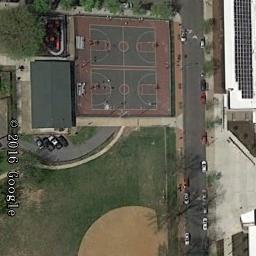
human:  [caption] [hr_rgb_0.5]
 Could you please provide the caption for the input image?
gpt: Two basketball courts next to a baseball diamond and a building beside .

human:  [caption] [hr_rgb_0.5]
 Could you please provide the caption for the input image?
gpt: There are two basketball courts on the playground next to the parking lot .

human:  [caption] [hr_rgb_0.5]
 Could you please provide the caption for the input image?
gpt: There are two basketball courts in the middle of grass next to a road .

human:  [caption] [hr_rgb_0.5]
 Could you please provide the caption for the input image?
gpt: Two basketball courts next to the building are adjacent to a road,With a bare lawn nearby .

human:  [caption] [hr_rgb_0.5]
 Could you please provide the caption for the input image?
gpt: The road is next to two basketball courts .